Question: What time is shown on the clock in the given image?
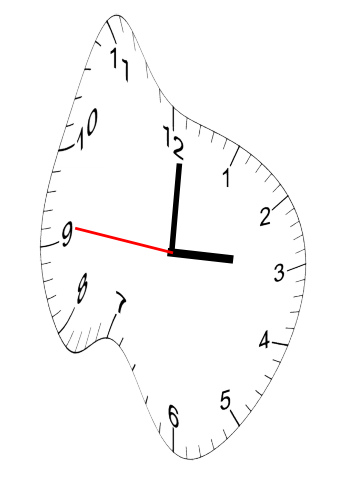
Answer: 03:00:46